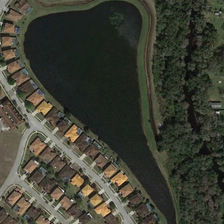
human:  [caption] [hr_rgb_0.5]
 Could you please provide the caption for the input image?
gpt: many buildings and green trees are in two sides of a pond .

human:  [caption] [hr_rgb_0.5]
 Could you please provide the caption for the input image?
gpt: many buildings and green trees are in two sides of a pond .

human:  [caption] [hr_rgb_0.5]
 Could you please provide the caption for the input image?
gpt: many buildings and green trees are in two sides of a pond .

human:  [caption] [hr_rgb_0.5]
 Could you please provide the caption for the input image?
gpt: many buildings and green trees are in two sides of a pond .

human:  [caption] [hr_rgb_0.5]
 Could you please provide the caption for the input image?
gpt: many buildings and green trees are in two sides of a pond .